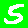
Digit: 5